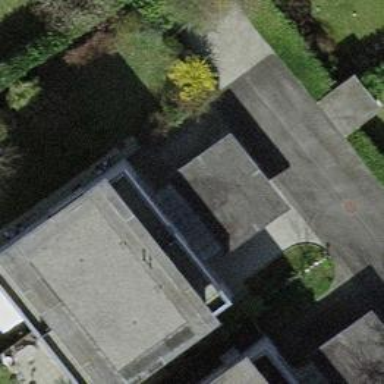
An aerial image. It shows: View of roof of building.